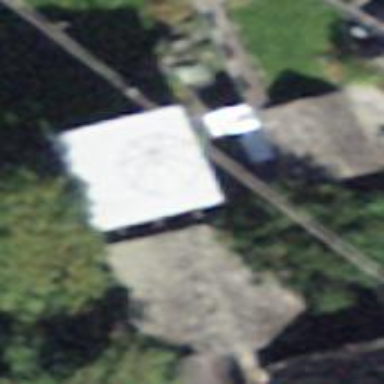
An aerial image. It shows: Shed.